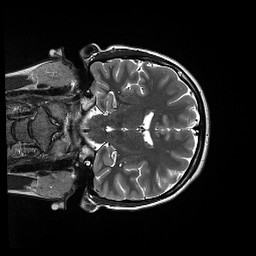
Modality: T2w
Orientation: coronal
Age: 22
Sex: female